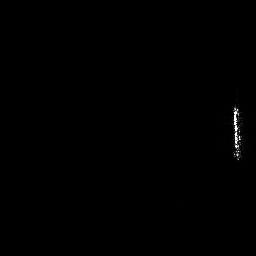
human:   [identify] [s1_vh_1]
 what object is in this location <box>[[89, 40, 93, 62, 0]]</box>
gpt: <ref>1 medium ship at the right</ref>